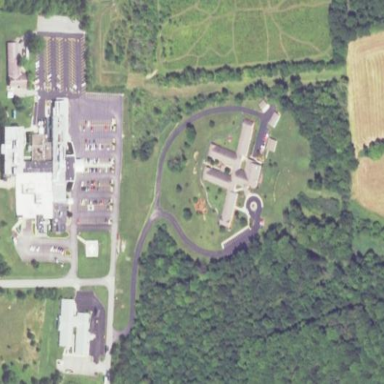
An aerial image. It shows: Healthcare facility identified as hospital.